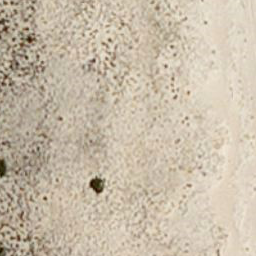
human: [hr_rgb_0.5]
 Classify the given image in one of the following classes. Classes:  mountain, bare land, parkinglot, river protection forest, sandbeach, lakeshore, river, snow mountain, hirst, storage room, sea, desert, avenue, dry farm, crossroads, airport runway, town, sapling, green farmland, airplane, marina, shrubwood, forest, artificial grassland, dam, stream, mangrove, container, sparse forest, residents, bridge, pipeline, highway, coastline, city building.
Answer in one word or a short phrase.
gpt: sandbeach